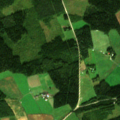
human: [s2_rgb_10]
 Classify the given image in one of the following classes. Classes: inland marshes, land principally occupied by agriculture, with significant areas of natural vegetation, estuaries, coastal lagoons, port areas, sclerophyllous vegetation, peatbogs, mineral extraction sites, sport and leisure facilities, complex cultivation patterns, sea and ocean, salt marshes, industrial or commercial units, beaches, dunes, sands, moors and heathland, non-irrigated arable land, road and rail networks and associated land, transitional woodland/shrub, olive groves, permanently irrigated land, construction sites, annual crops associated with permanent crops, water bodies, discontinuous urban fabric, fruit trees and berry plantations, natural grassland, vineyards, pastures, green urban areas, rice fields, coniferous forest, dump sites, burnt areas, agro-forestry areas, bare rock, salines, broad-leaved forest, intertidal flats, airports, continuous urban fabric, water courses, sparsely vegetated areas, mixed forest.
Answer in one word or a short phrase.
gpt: non-irrigated arable land, coniferous forest, mixed forest